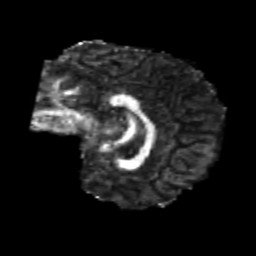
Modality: FA
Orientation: sagittal
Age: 20
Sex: female
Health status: healthy
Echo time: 0.074 s